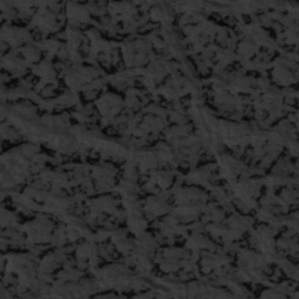
Label: frost